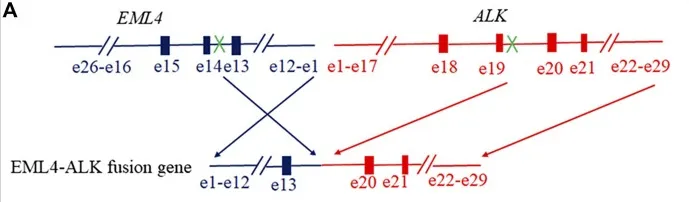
EML4-ALK fusion in the present case visualized using the Integrative Genomics Viewer (IGV). Diagrammatic sketch of EML4-ALK fusion result (A).
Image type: pathology (masson_trichrome)